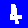
Digit: 4